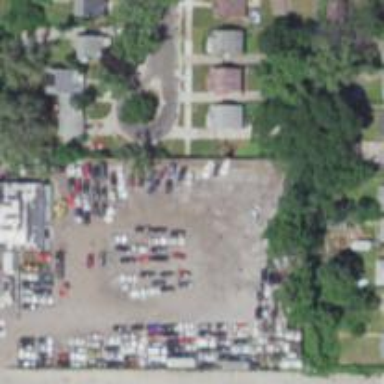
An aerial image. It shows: Scrap yard situated in industrial area.